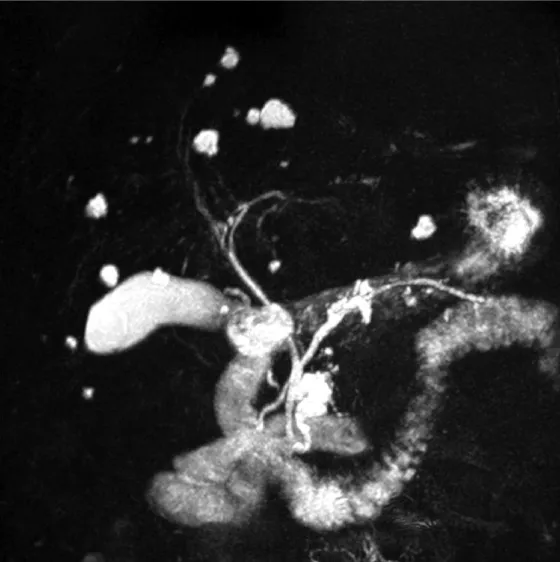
Coronal preoperative MRCP/MRI in patient 1 revealing pancreas divisum with a lobulated cyst lesion in the uncinate process as well as a notable dilation of the uncinate duct. Scattered benign hepatic cysts are noted, with a normal sized bile duct. MRCP, magnetic resonance cholangiopancreatoscopy.
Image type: radiology (mri)